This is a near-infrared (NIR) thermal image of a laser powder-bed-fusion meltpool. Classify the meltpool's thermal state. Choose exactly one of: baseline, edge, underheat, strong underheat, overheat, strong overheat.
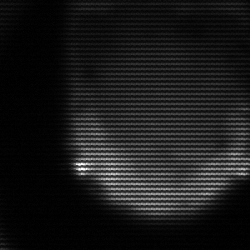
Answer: edge